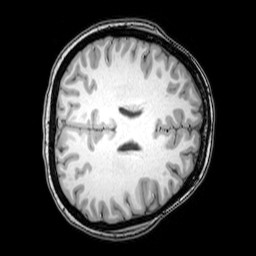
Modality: T1w
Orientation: axial
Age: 25
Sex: female
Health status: healthy
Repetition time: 0.081 s
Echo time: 0.037 s